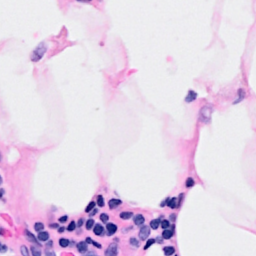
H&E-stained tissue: Breast